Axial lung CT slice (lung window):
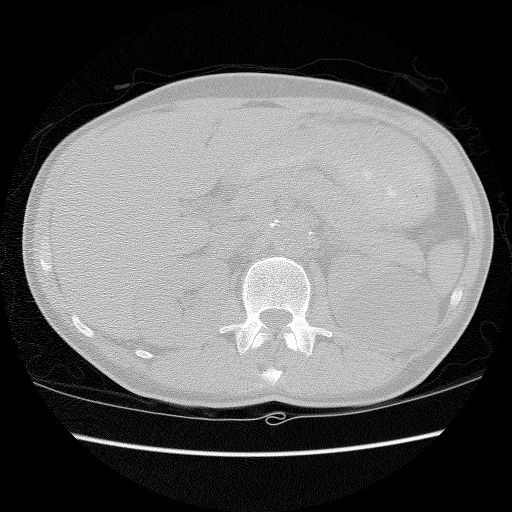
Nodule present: no